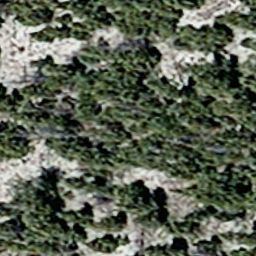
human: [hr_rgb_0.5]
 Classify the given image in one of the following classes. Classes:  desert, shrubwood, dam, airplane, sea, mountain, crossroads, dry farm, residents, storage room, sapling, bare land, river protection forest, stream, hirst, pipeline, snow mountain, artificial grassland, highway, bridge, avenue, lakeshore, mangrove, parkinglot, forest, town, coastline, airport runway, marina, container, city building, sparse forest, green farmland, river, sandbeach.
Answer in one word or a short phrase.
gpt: sparse forest